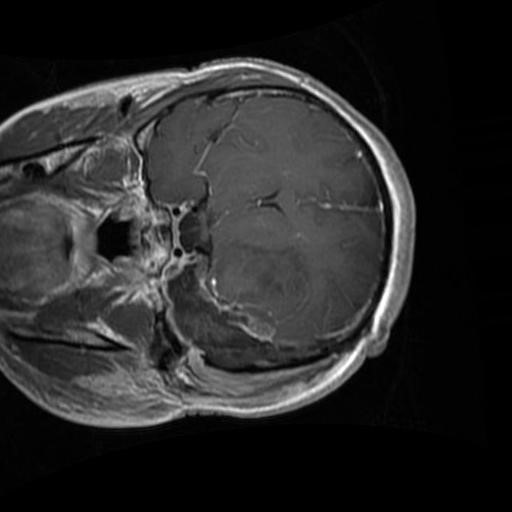
Label: brain_glioma